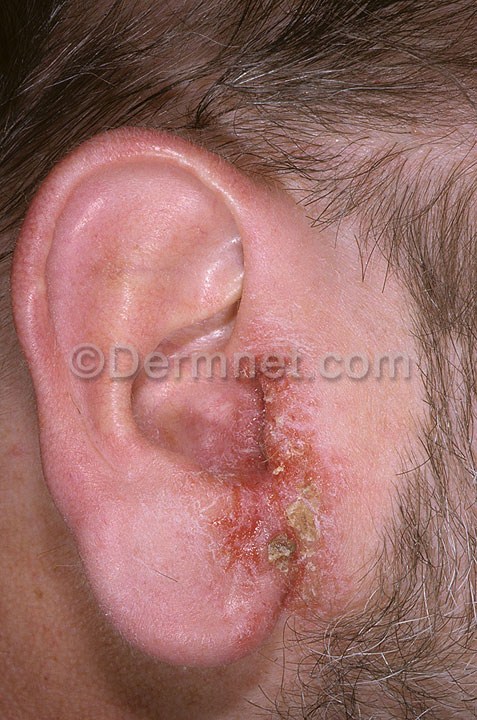
Disease: Eczema Photos